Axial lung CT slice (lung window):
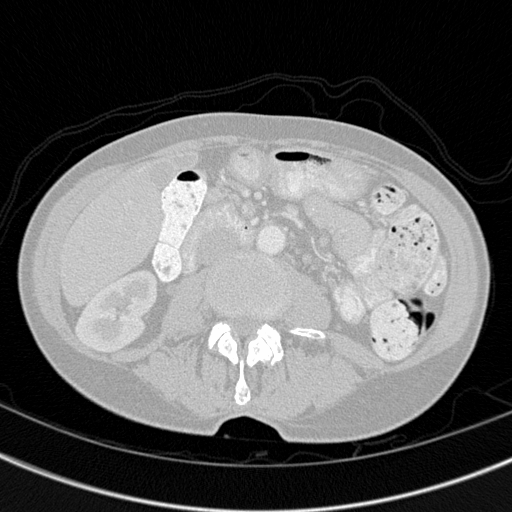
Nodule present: no